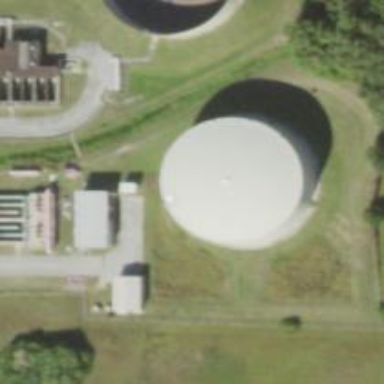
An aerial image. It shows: Storage tank that is man-made.